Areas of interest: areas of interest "Hotel"
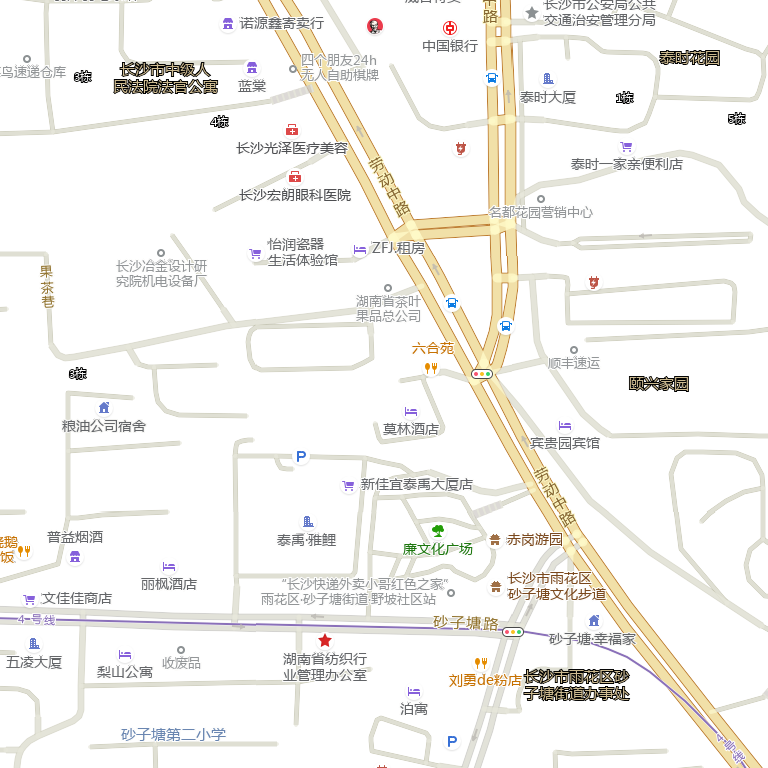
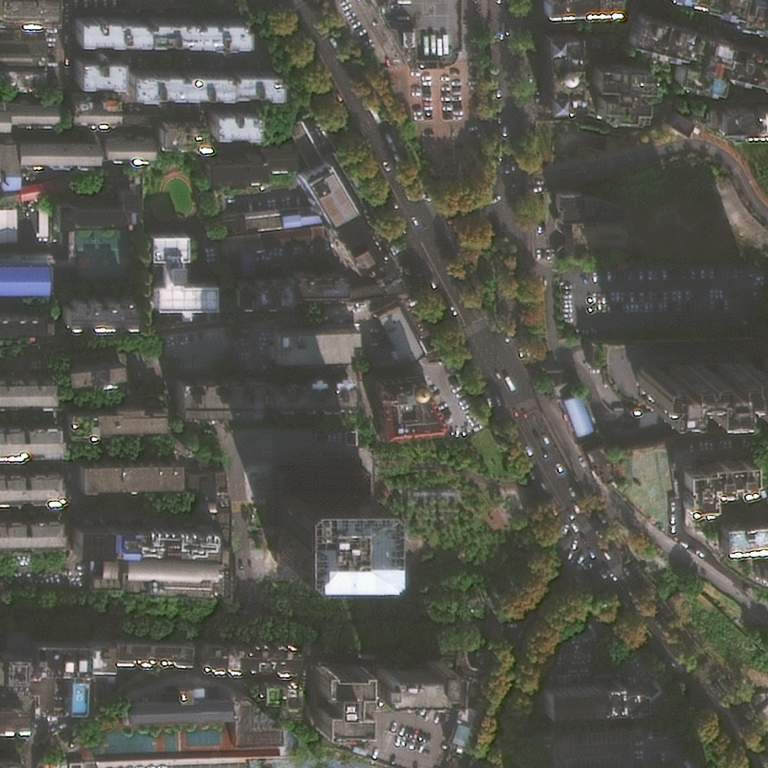